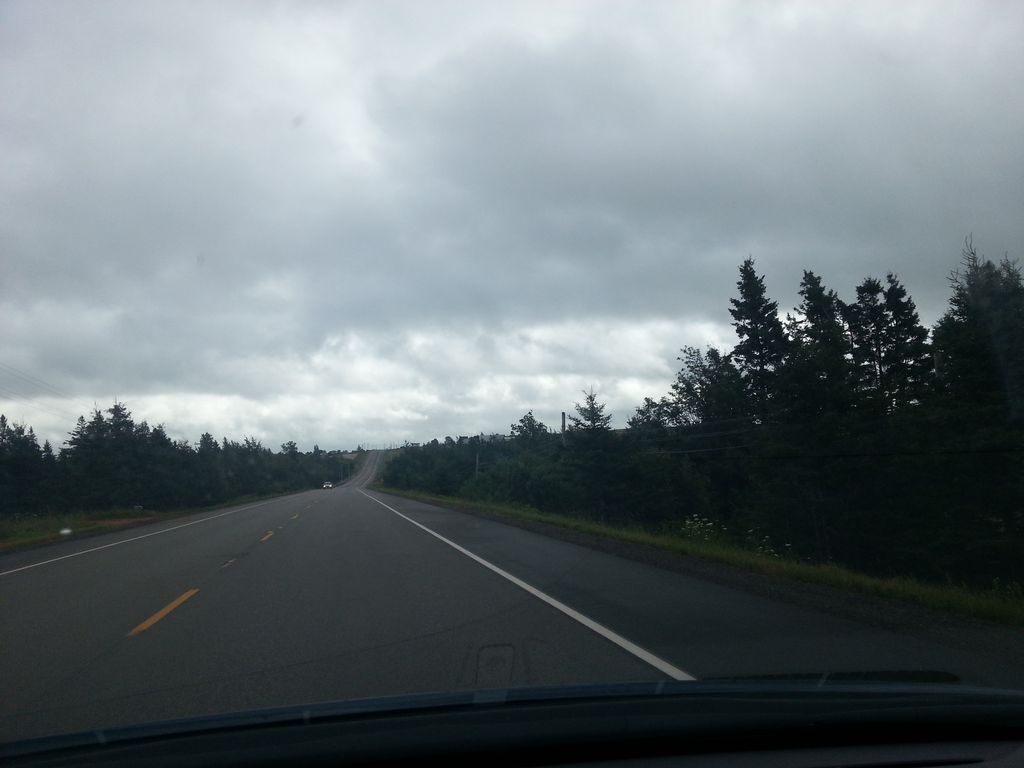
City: charlottetown